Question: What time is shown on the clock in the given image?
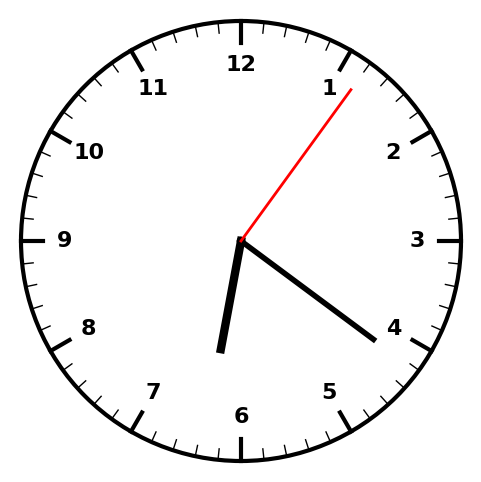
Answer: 06:21:06